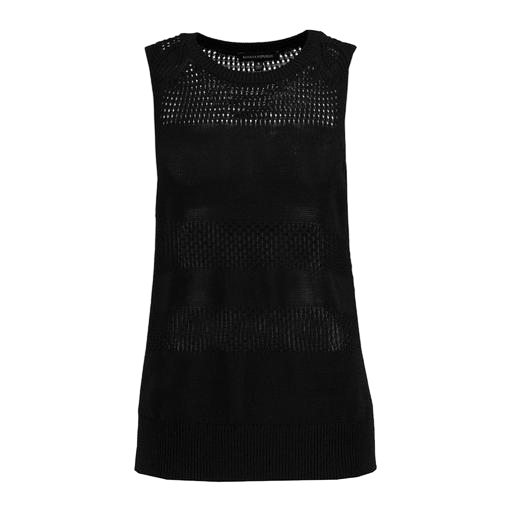
black perforated mesh tank top, black mesh tank top, black boxy mesh vest top, white background